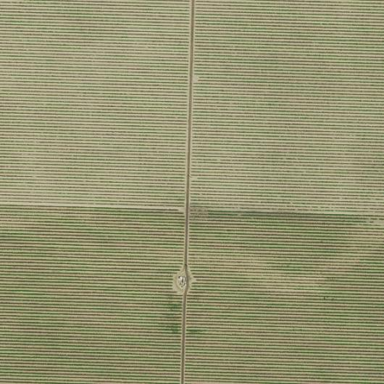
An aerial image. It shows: Almond orchard with rows of almond trees.